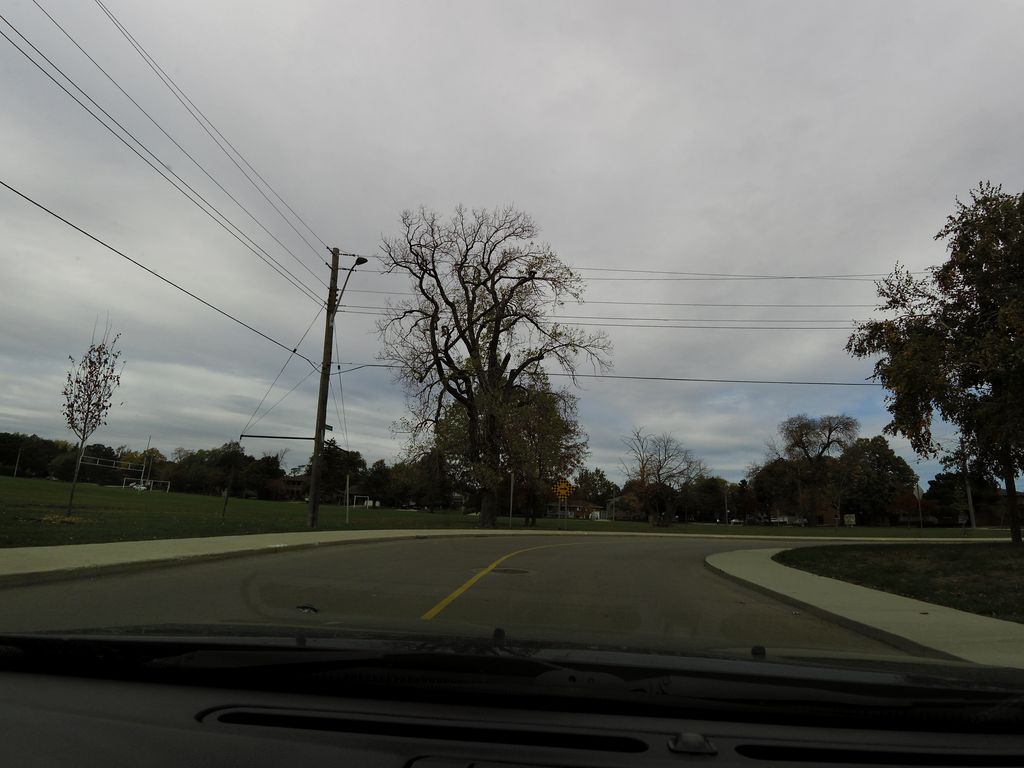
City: hamilton